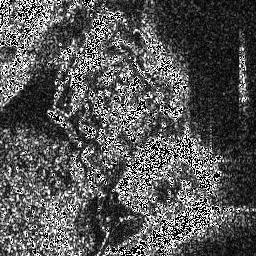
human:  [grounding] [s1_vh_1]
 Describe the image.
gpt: In the satellite image, there is  <ref>1 medium ship </ref> <box>[[91, 17, 97, 39, 0]]</box> located at top right.